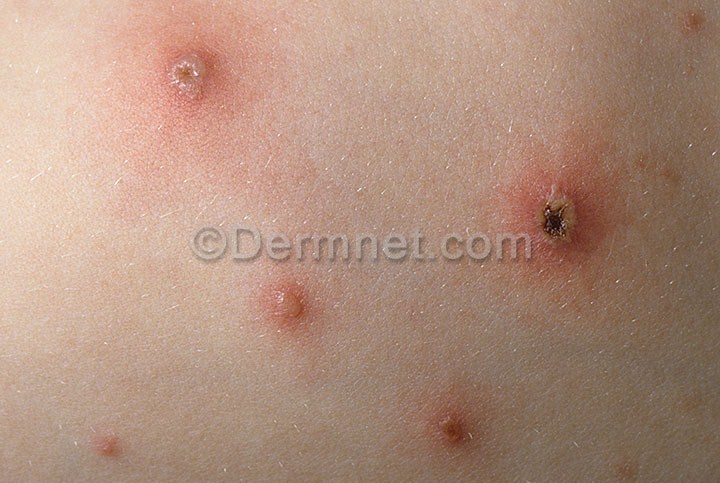
Disease: Warts Molluscum and other Viral Infections